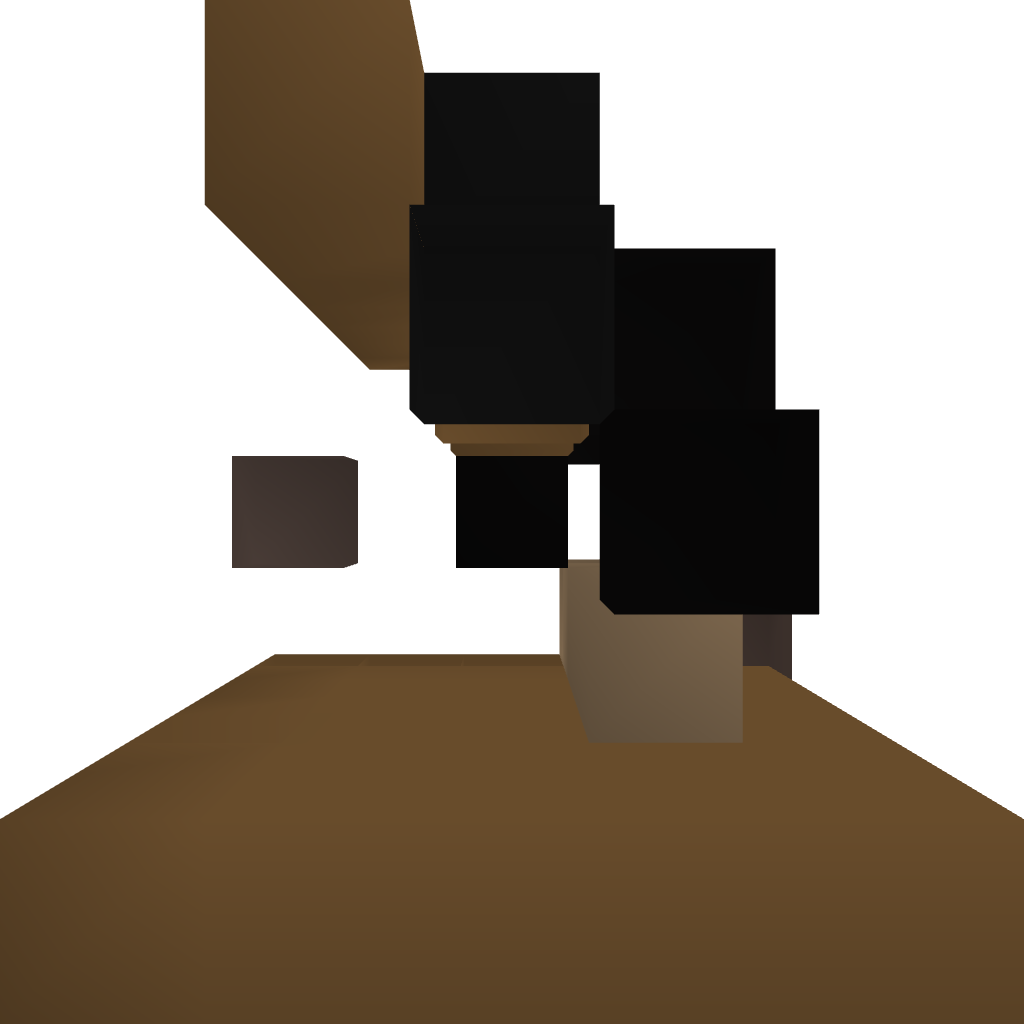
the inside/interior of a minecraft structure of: PLANS FOR STEAMBATH